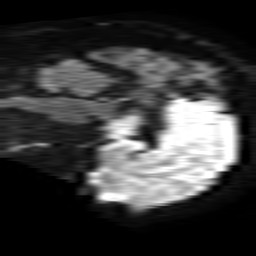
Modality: TRACE
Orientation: sagittal
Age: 60
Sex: male
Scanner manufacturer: philips
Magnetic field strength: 1.5 T
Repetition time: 4.6 s
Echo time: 0.08631 s